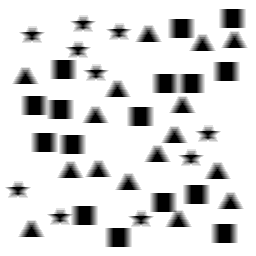
Squares: 16
Triangles: 16
Stars: 10
Total shapes: 42